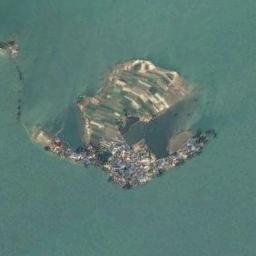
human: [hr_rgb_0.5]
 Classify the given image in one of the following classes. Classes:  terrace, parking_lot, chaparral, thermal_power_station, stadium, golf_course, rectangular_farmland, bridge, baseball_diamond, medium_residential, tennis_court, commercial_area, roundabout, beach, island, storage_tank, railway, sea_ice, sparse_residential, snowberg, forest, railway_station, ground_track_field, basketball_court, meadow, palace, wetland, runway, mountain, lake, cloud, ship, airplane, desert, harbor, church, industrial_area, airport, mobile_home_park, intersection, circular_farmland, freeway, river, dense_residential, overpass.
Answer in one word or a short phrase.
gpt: island